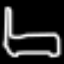
Label: bed